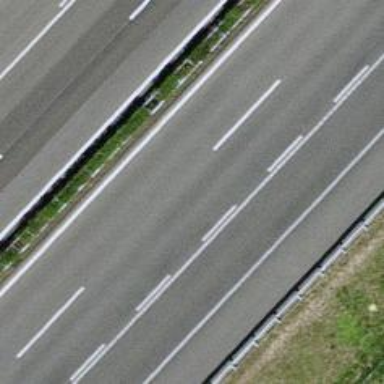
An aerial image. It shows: Motorway junction.